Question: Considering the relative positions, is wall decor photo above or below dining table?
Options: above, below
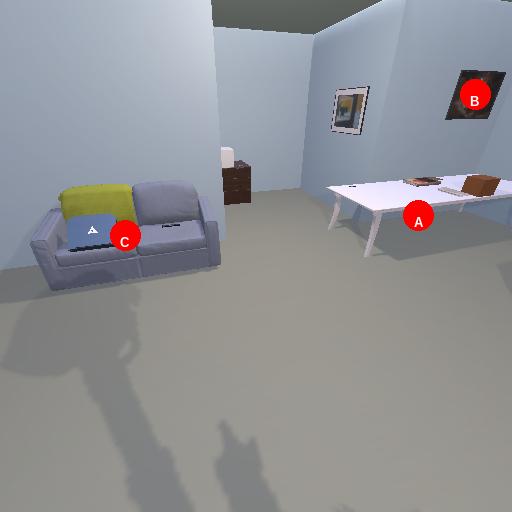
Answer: above